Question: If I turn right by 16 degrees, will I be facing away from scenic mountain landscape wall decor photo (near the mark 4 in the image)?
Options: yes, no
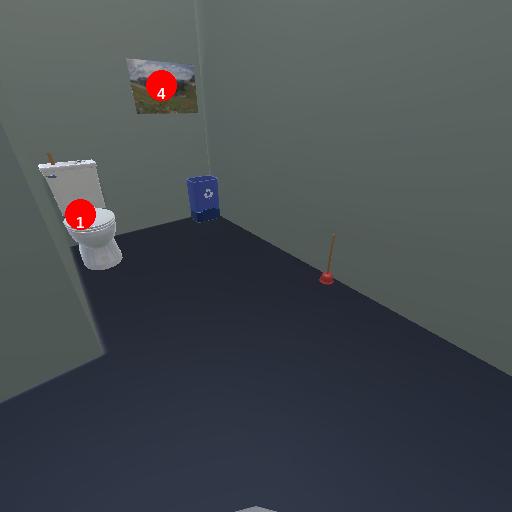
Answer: yes